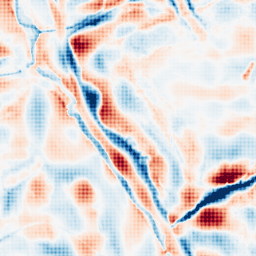
Category: wavelet
Decomposition family: wavelet_biorthogonal
Decomposition parameters: wavelet: bior5.5
level: 5
Upsampling method: sinc_hamming
Upsampling parameters: scale: 4
kernel_size: 4
Upsampling scale: 4